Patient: sex M, age 37
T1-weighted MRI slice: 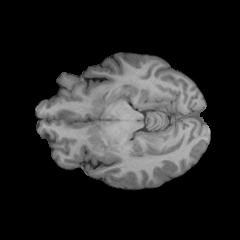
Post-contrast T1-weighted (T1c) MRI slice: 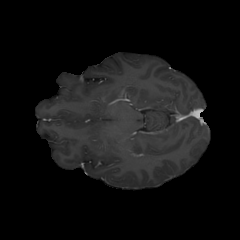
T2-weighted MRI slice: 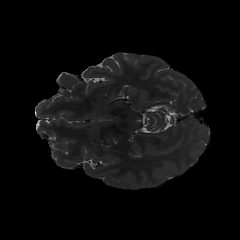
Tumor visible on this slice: no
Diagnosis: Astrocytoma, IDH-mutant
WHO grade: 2